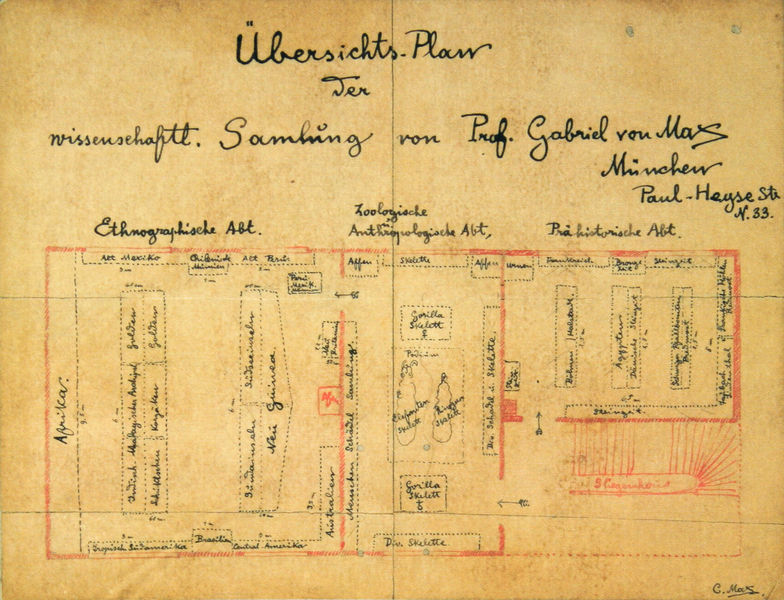
Titel: Übersichtsplan der wissenschaftlichen Sammlung von Prof. Gabriel von Max München Paul Heyse Str. N.33
Künstler: Colombo Max
Standort: Mannheim
Institution: Reiß-Engelhorn Museen
Schlagwörter: skizze, zeichnung, zoo, plan, museum, übersicht, gabriel, gabriel von max